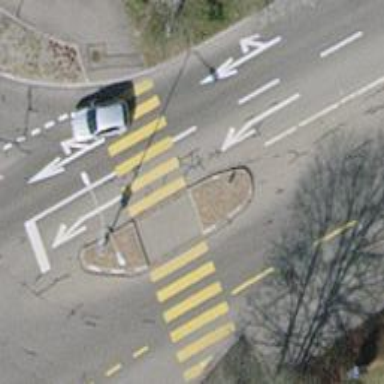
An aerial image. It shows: Uncontrolled zebra crossing with pedestrian island.